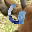
Label: 6